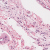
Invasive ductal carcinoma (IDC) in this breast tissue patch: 0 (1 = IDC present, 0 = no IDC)